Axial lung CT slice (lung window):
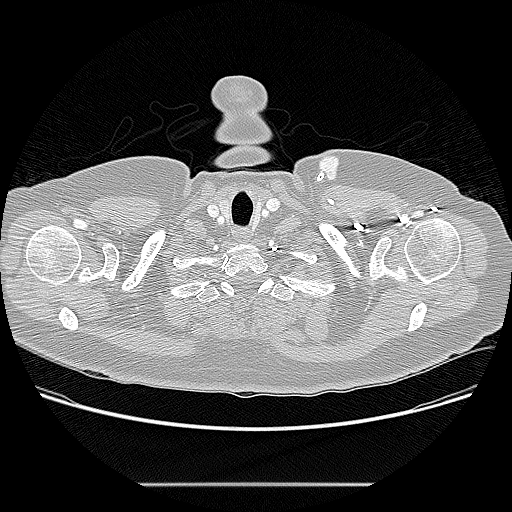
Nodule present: no